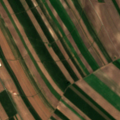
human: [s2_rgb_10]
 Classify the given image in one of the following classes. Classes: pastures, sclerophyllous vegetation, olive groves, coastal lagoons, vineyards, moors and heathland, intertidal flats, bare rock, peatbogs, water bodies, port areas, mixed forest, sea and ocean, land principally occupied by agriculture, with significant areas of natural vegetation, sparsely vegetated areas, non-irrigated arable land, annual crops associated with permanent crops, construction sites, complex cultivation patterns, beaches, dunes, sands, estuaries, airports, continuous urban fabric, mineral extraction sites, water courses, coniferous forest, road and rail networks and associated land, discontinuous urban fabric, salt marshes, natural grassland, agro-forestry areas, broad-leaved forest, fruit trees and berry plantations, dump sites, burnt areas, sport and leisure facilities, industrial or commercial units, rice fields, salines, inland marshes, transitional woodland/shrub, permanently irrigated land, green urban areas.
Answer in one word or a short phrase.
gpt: non-irrigated arable land